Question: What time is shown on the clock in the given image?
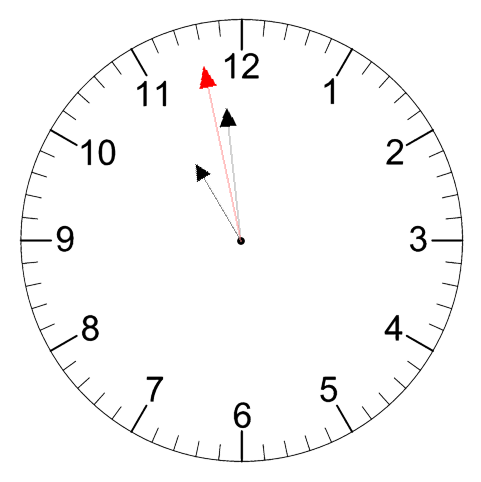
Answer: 10:58:58